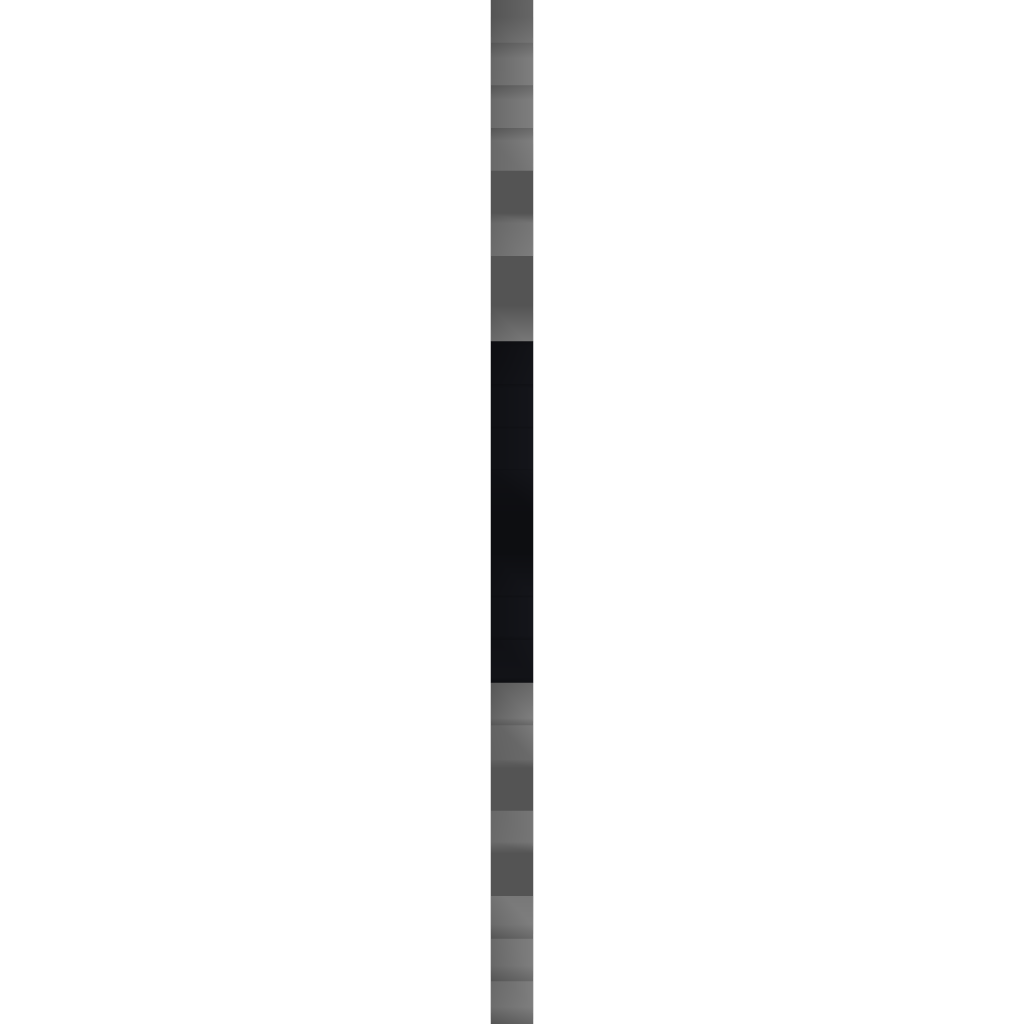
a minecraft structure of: Boo (Ghost)